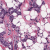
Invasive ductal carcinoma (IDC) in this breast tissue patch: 1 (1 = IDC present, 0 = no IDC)